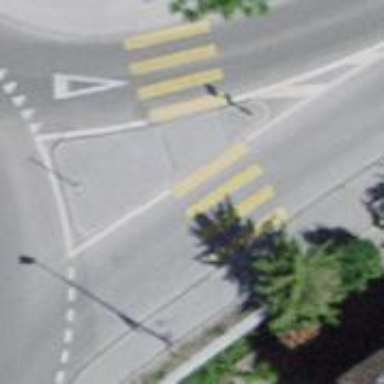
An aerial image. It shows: Uncontrolled zebra crossing with central island. The crossing is marked with zebra stripes.